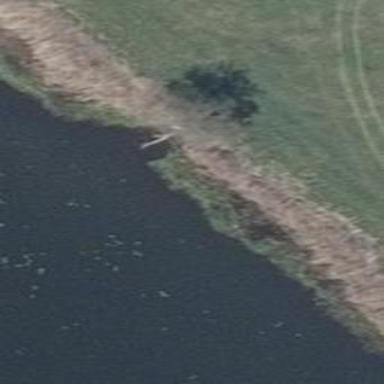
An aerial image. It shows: Marsh wetland.